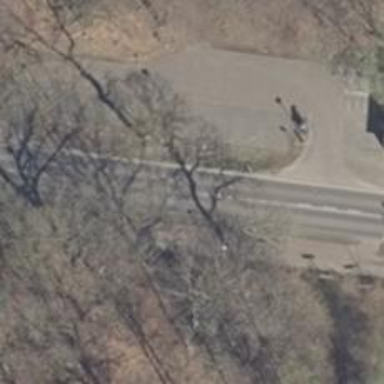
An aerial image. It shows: Secondary road with asphalt surface. There is cycle track on the right side of the road.